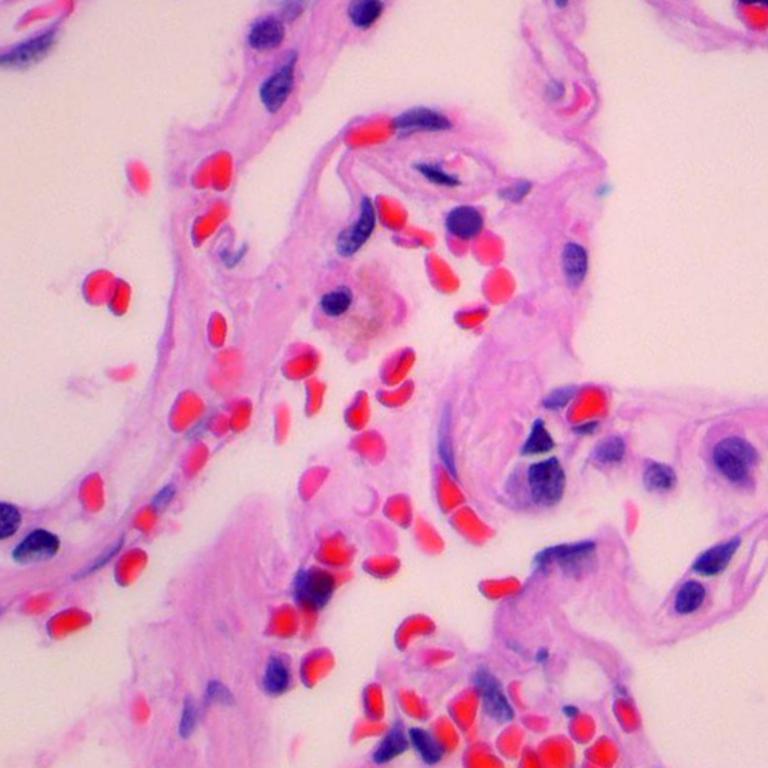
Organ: lung
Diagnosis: benign